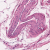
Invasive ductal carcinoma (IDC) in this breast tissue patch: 0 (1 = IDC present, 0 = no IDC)